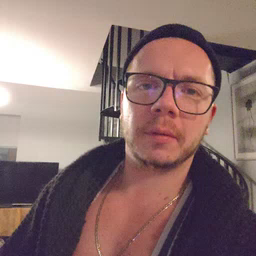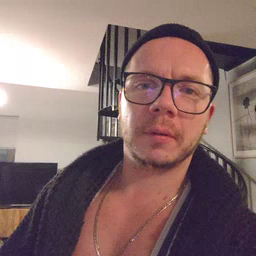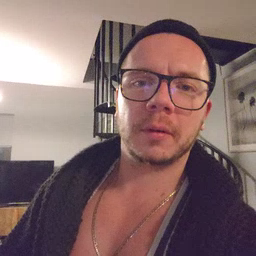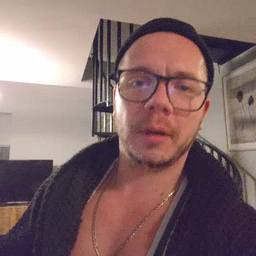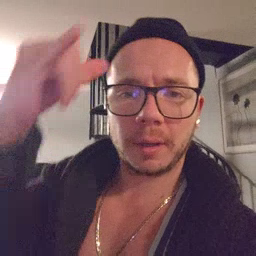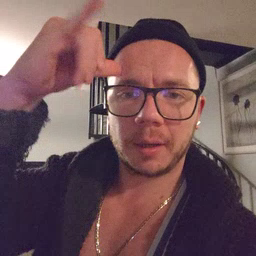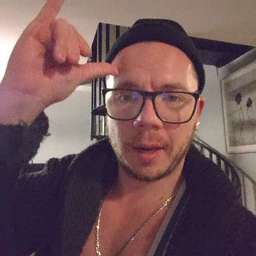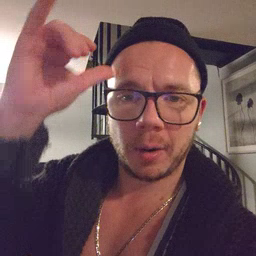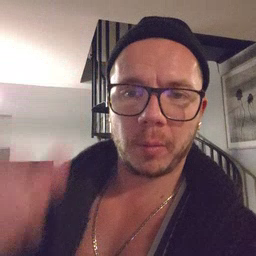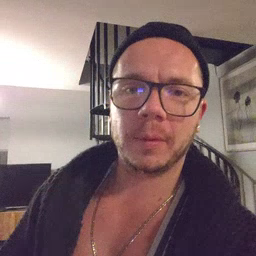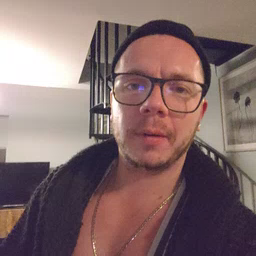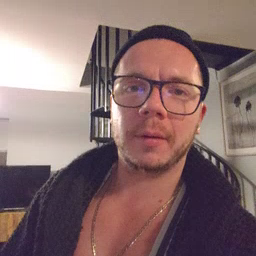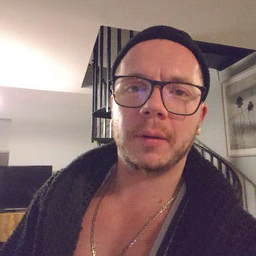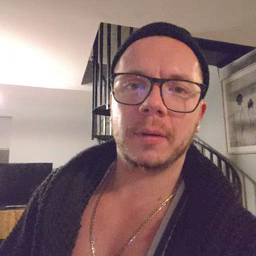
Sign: cow